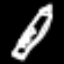
Label: pencil